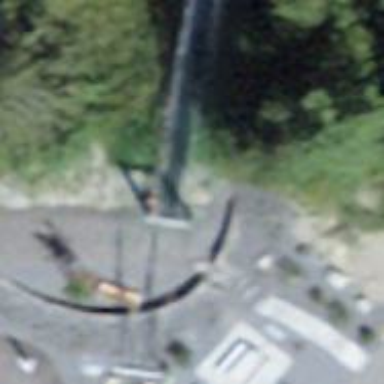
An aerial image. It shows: Footway road on suspension bridge with metal grid surface.